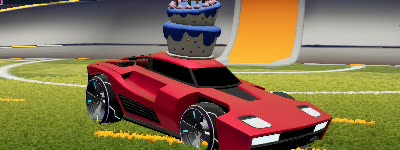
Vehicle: breakout